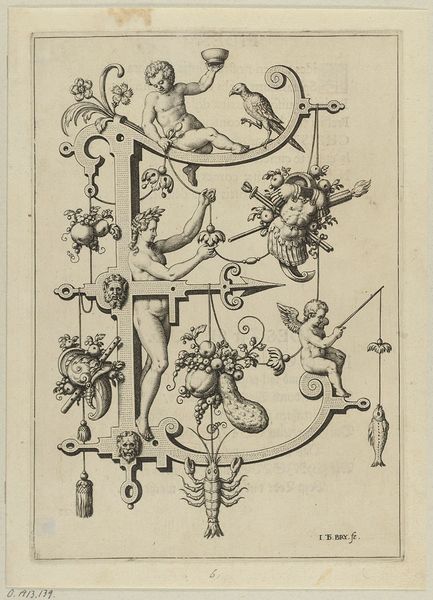
Titel: Der Buchstabe E, Blatt aus der Folge 'Nova Alphati Effictio Historiis'
Künstler: Johann Theodor de Bry
Standort: Hamburg
Institution: Museum für Kunst und Gewerbe Hamburg
Schlagwörter: akt, kopf, mann, vogel, frau, obst, schale, vögel, engel, frucht, gemüse, schrift, papier, frauenakt, grafik, graphik, ornamente, fotografie, photographie, hummer, panzer, waage, knabe, druckgraphik, druckgrafik, stich, buchstaben, lorbeerkranz, putten, kupferstich, pfeil, fische, amoretten, groteske, alphabet, rollwerk, beschlagwerk, gerippt, aktdarstellung, weibliche, reproduktionen, f, blumenornamente, druckerzeugnisse, schweifwerk, früchte, löwe, tierornamente, rüstung, ornamentstich, vorlageblätter, löwenkopf, schweifgroteske, trophäe